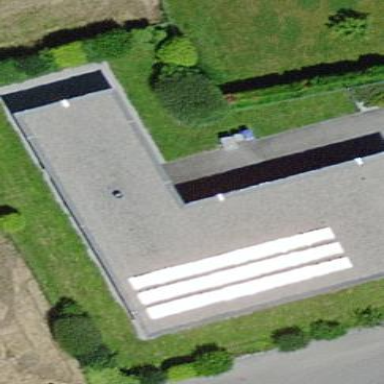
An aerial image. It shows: Veterinary building.